Question: Is there anything more required to add a custom image to an iPhone UIBarButtonItem than dragging a .png with an '@2x' suffix into the project (which is roughly 40 x 40px) and specifying this image in the image field for 'Bar Item' in the attributes inspector?
When I do this with a 46 x 46 image it appears stretched and pixellated and doesn't look Retina-ish at all (see attached screenshot).
ps: I've attempted cleaning the build in XCode (with shift+option+command+k as per some instructions) and have ensured the suffix is lower cased correctly with '@2x' as per some other recommendations.

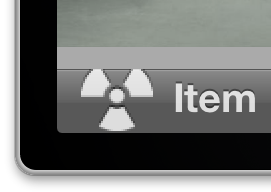
Answer: Add the 2 files to your project:
'''
image.png
image@2x.png
'''
then call it the same way on all screen densities
'''
[UIImage imageNamed:@"image.png"];
'''
'UIImage' will determine the right one to use. If using IB, point to the 'image.png' and not the '@2x' image.